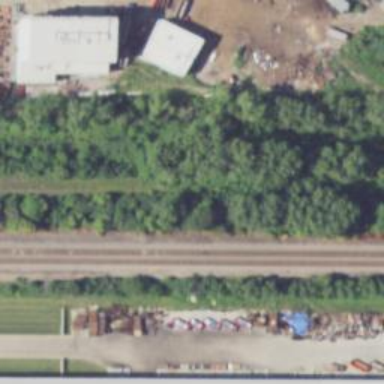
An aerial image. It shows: Abandoned railway.